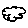
Label: cloud